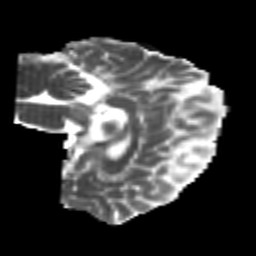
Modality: MD
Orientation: sagittal
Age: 22
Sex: female
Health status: healthy
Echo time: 0.074 s